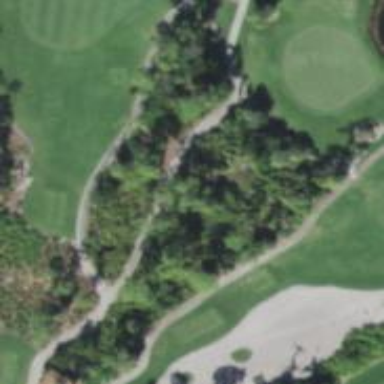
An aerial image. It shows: Path designated for golf carts.